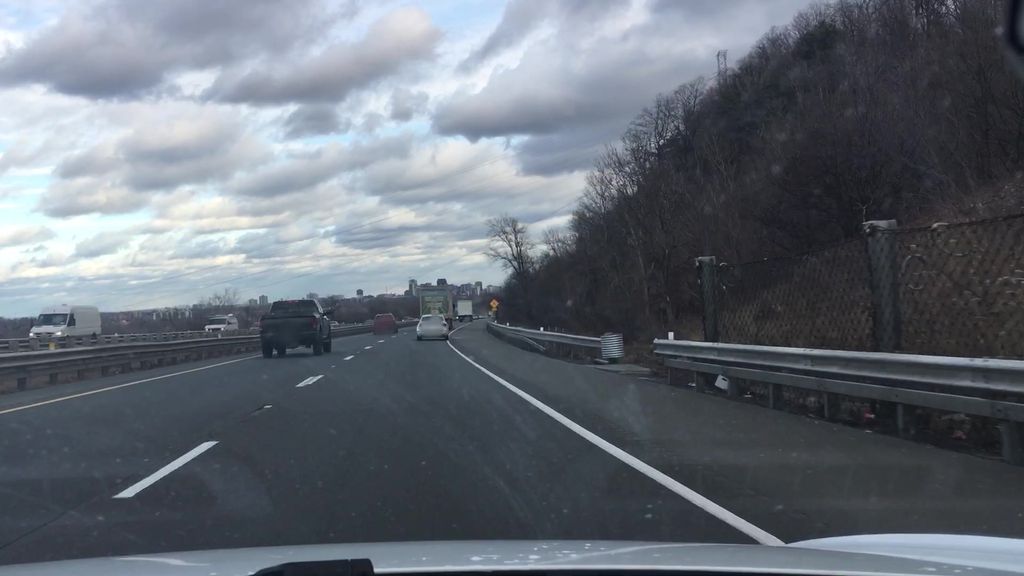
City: hamilton